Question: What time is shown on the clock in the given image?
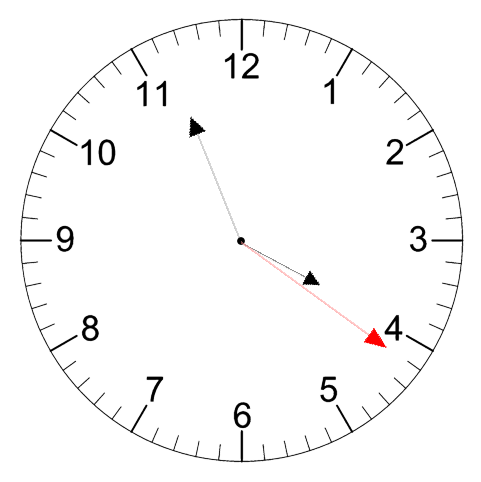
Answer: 03:56:21